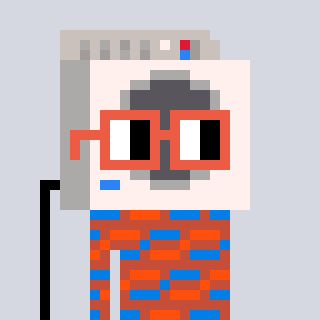
a pixel art character with square orange glasses, a washing machine-shaped head and a rust-colored body on a cool background